Question: I am compiling source code to create its binary distribution(hadoop-0.20.0.tar.gz). is used to compile and package this source code.I installed ANT, Apache forrest and libtool.
- -
Please help me out:
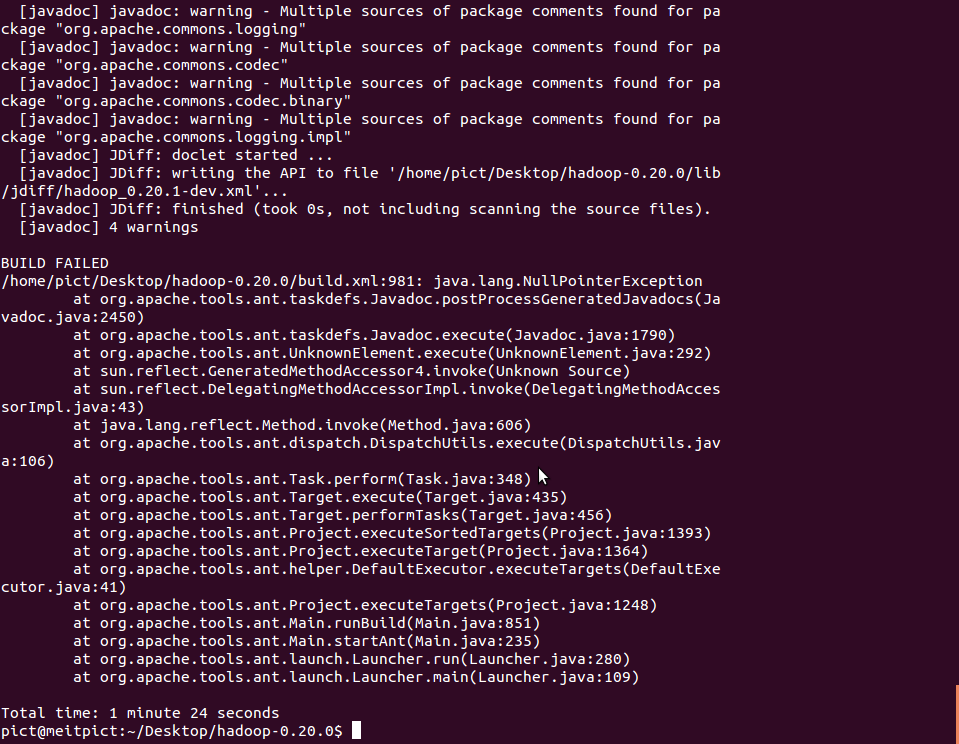
Answer: It looks like you encountered a bug that existed only in Ant 1.9.3:
<URL>
You have several options:
- - - 'build.xml'
If you go with the "Edit the 'build.xml'" option, open the file in a text editor and change line 981 from...
'''
<javadoc>
'''
...to...
'''
<javadoc postProcessGeneratedJavadocs="false">
'''